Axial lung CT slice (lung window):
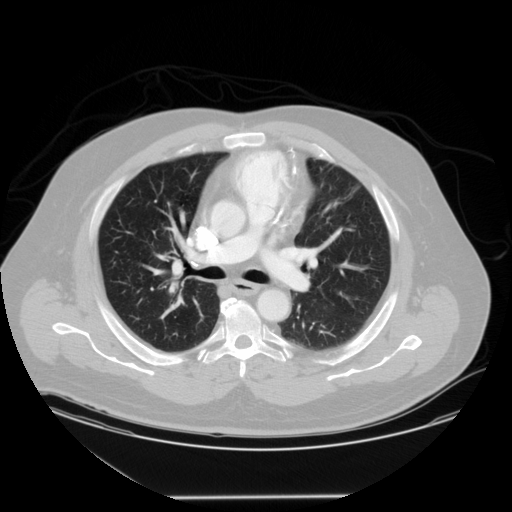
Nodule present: no